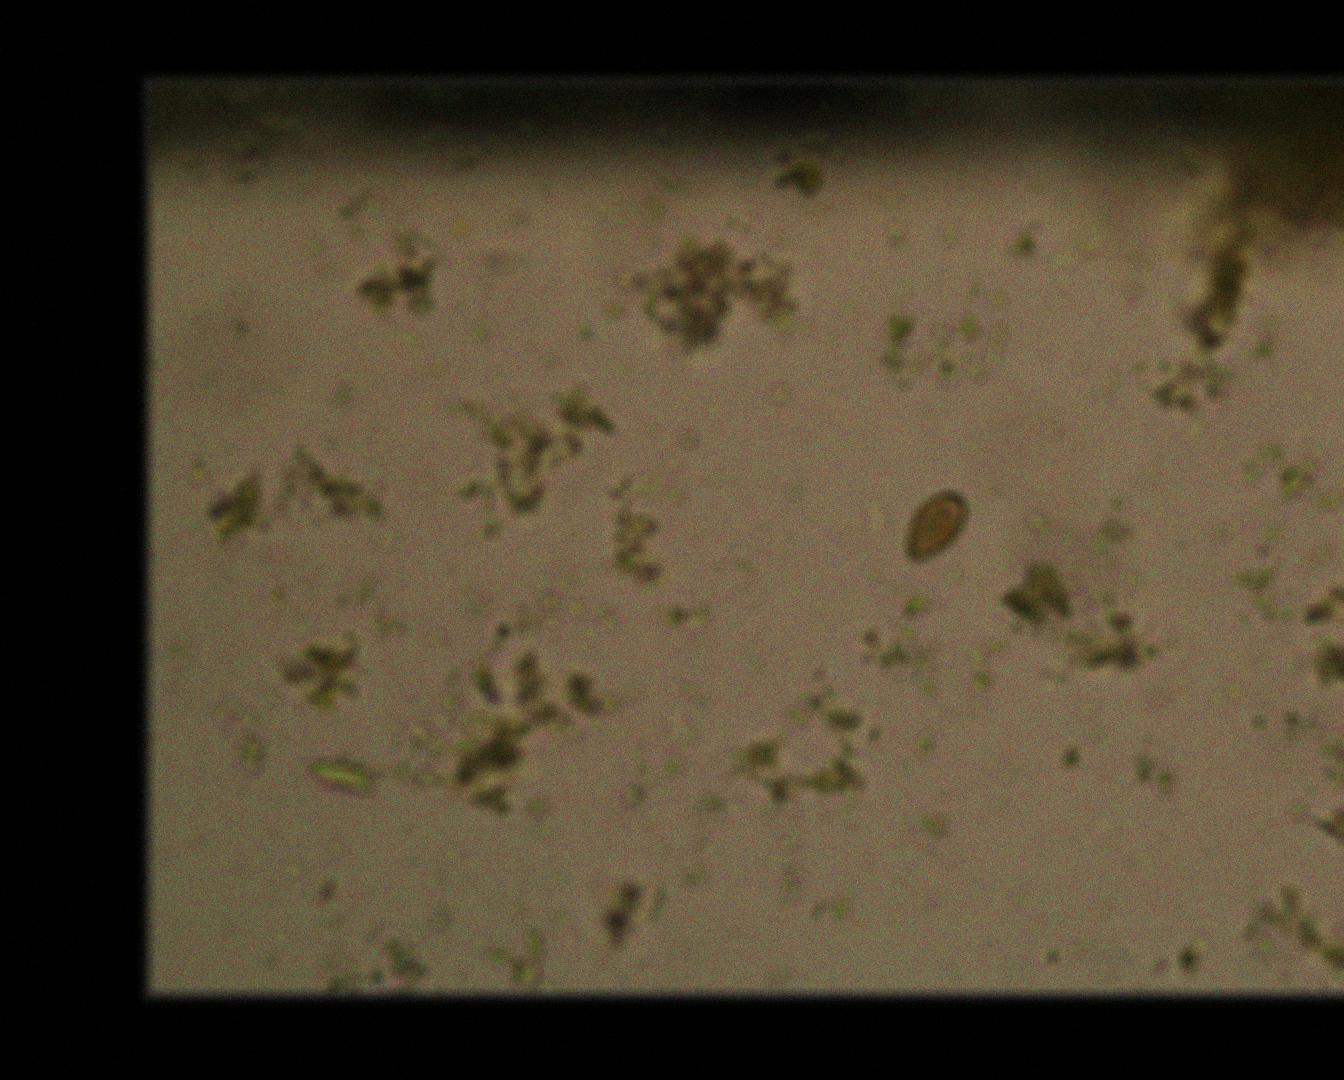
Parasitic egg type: Opisthorchis viverrine